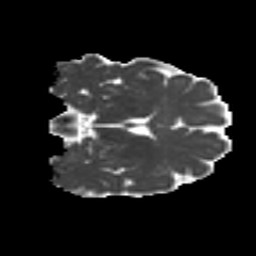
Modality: MD
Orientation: coronal
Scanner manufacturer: siemens
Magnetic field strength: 3 T
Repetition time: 4.16 s
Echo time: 0.0806 s